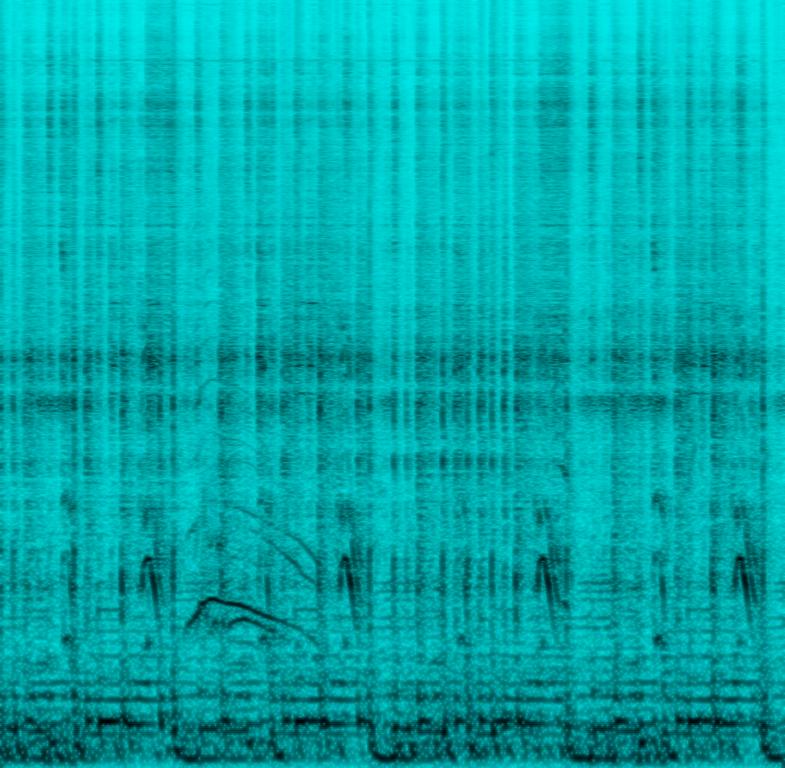
This audio contains a loud and strong digital drum almost sounding like an acoustic drum set. A bass sound rich in harmonica is serving as bassline while a short female shouting voice sample is repeatedly being played as a rhythmic element. This song may be playing for a dance battle.